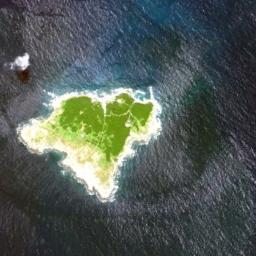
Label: island